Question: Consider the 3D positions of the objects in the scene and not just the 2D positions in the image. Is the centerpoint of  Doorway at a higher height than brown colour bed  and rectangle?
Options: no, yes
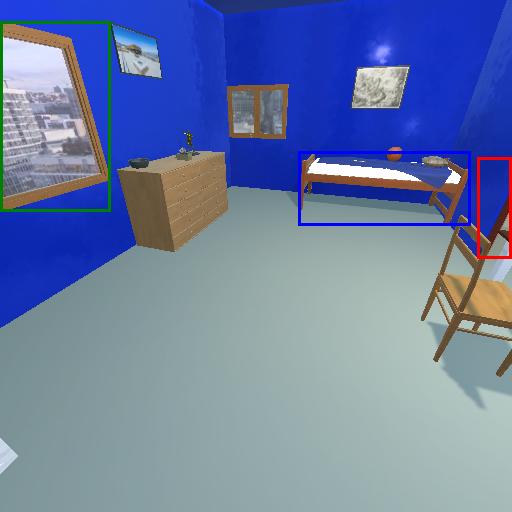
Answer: no